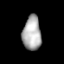
Tissue: lung
Cell type: Endothelial cells
Senescence score: 0.7401
Nuclear area (px): 618
Mean DAPI intensity: 173.57